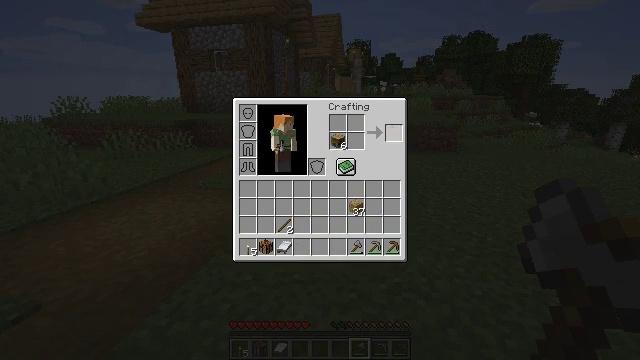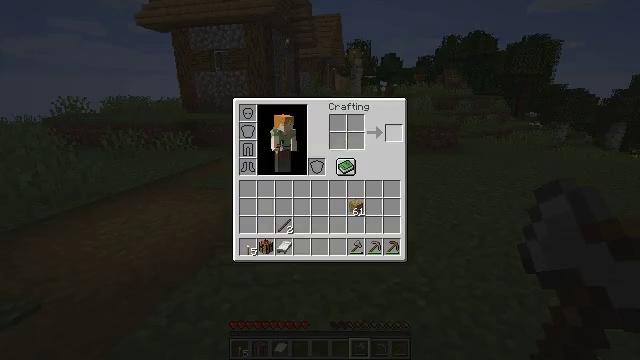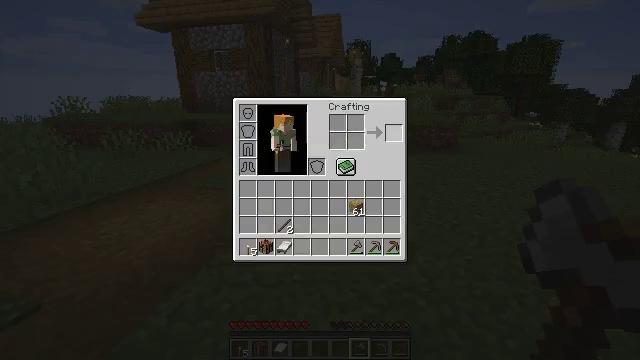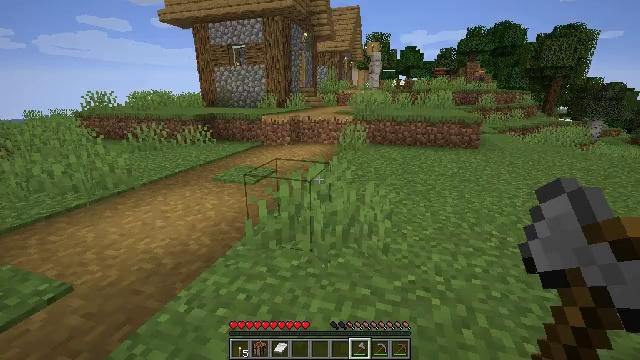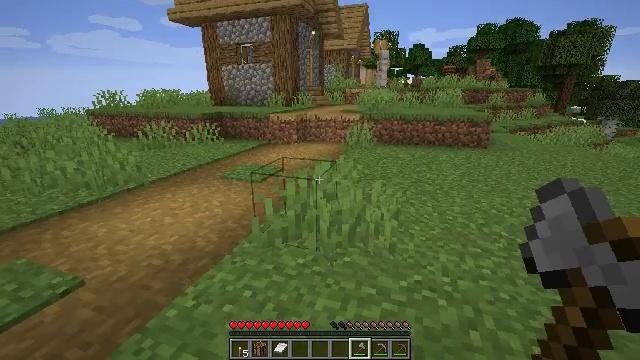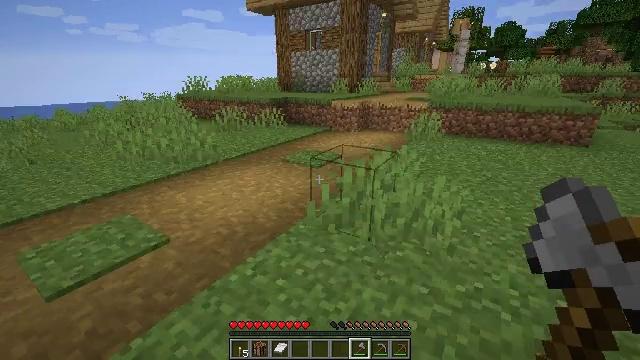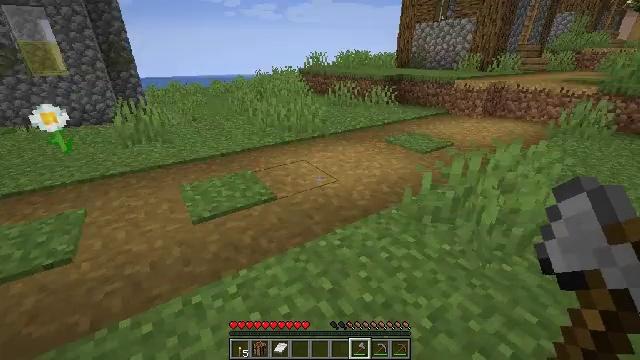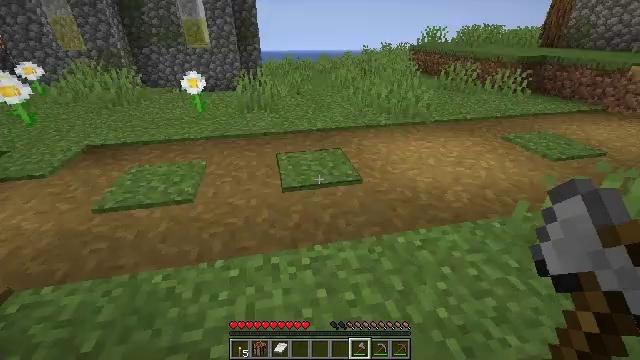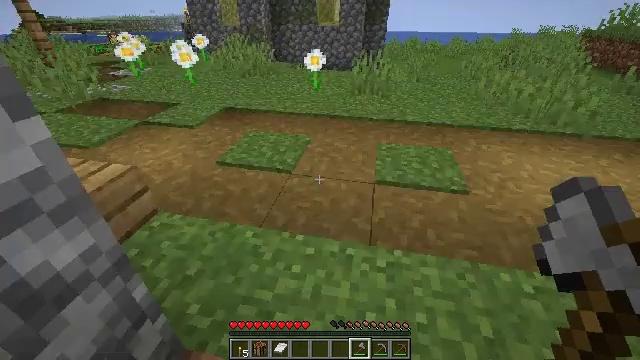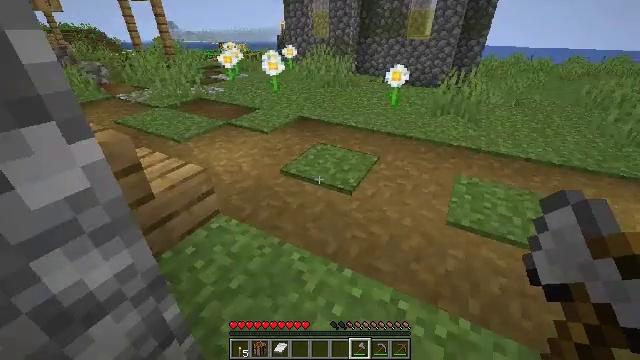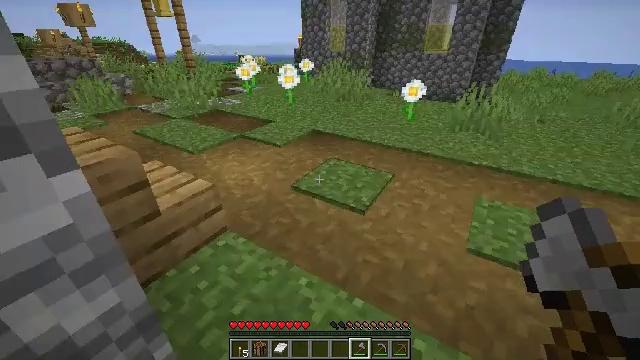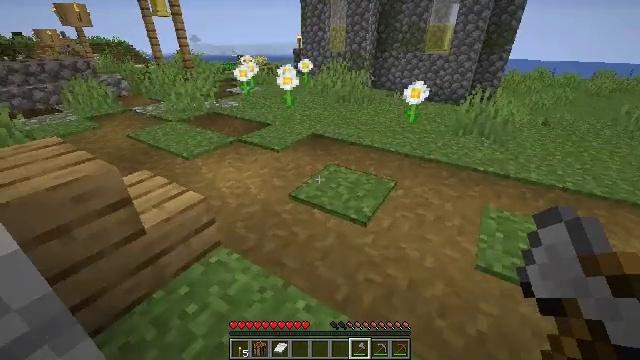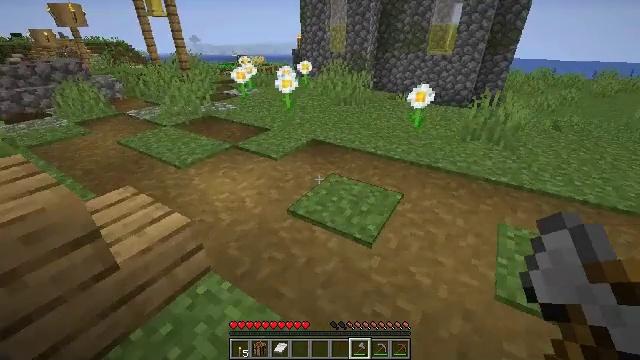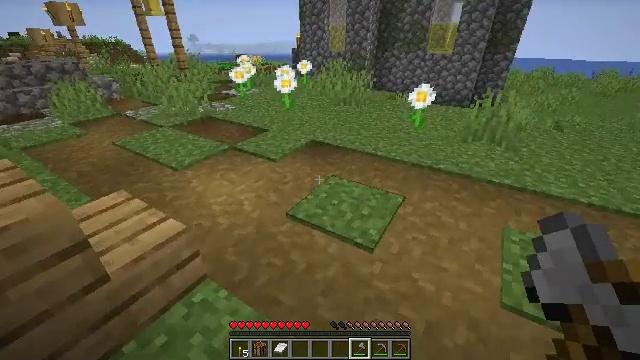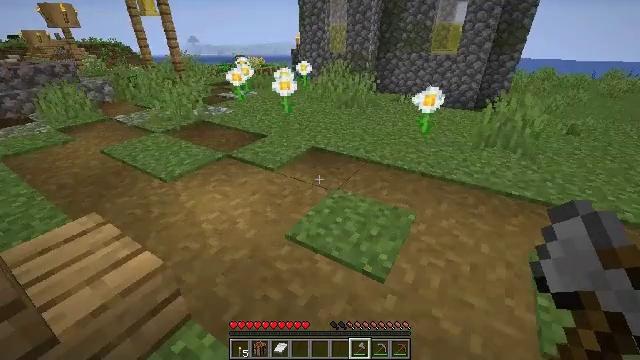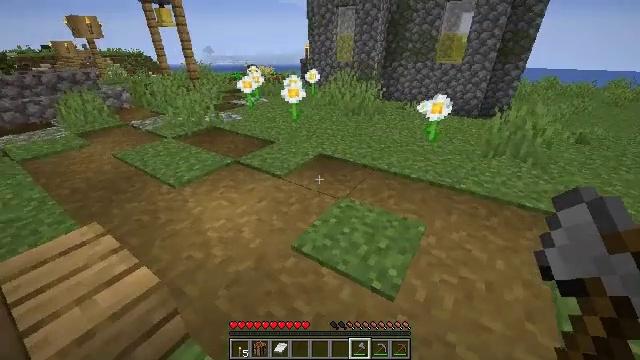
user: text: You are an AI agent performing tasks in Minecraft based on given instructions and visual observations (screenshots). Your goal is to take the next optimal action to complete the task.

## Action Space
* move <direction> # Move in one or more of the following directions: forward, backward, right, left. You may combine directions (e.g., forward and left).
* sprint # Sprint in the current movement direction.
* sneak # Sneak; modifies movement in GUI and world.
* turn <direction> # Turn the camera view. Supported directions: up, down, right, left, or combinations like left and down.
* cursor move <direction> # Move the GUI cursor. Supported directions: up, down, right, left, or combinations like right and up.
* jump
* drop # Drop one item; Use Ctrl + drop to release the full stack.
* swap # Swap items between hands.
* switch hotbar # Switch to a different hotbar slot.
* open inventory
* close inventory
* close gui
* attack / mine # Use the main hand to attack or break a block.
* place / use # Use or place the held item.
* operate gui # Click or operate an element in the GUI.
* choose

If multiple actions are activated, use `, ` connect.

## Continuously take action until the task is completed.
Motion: motion action
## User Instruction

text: Break the stripped oak wood blocks.
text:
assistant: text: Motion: open gui
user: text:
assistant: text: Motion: no_op
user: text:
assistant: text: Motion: cursor move left and down
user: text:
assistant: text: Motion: turn left, close gui
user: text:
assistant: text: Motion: turn left and down, open inventory
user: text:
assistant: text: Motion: turn left and down, open inventory
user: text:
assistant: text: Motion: move forward, turn left and down
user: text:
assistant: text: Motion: move forward, turn left and down
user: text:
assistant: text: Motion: move forward, turn left and up
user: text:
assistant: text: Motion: move forward, turn left and up
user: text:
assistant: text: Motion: move forward
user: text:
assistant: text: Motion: move forward
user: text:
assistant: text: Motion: move forward
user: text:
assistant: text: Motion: move forward, sprint
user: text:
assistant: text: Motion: move forward, sprint, turn left
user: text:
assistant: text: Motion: move forward, sprint, turn left and up
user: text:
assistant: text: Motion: move forward, sprint, turn left and up
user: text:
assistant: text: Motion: move forward, sprint, turn left and up
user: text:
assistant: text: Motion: move forward, turn left and up
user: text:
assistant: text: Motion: move forward, turn left and up
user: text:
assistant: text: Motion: move forward
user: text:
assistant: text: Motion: move forward
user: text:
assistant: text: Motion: move forward
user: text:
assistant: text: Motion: move forward and move right
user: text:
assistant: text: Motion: move forward and move right
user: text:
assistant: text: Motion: move forward and move right, turn right
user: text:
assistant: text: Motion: move forward and move right
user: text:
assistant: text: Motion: move forward and move right, turn down
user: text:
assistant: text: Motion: move forward, turn left and down
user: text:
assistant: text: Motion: move forward, turn left